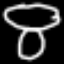
Label: mushroom